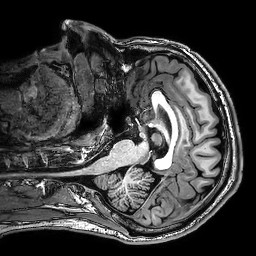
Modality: T1w
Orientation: axial
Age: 37
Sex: male
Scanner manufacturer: philips
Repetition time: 0.00817 s
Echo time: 0.00375 s